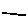
Label: line